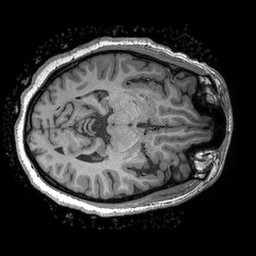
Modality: T1w
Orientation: axial
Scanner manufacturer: siemens
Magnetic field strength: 3 T
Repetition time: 2.3 s
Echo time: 0.00298 s